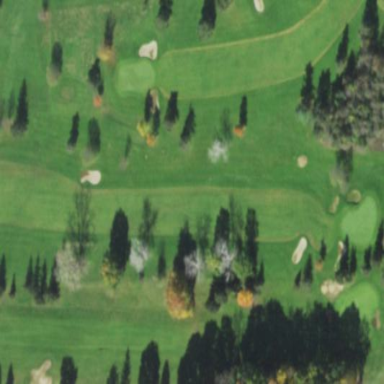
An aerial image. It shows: Grassy area designated as golf fairway.